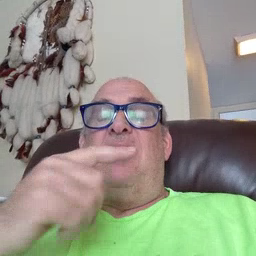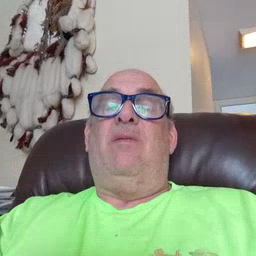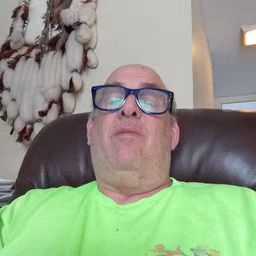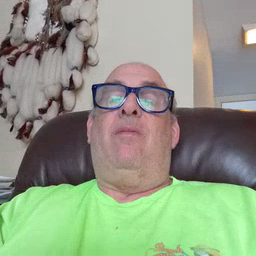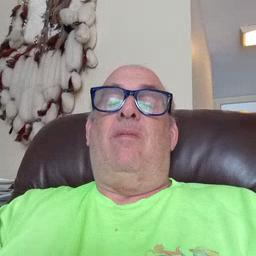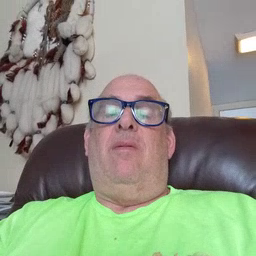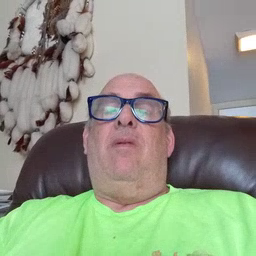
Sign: tooth